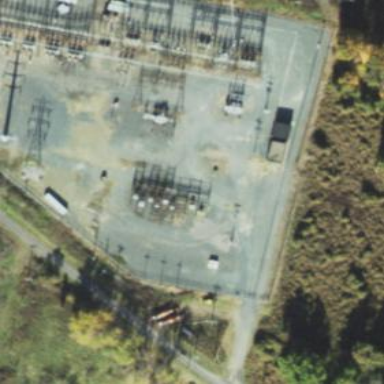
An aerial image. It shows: Outdoor distribution level power substation.